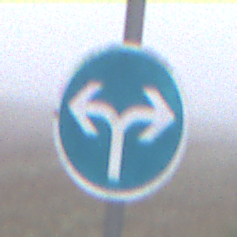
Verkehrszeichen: VorgeschriebeneFahrtrichtungRechtsOderLinks
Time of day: MorningAfternoon
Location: Outdoor (RoadRail)
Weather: Overcast
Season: NotSpecified
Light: Natural